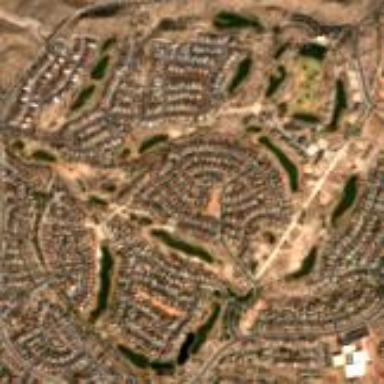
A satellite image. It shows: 18-hole golf course classified as leisure land.